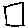
Label: square